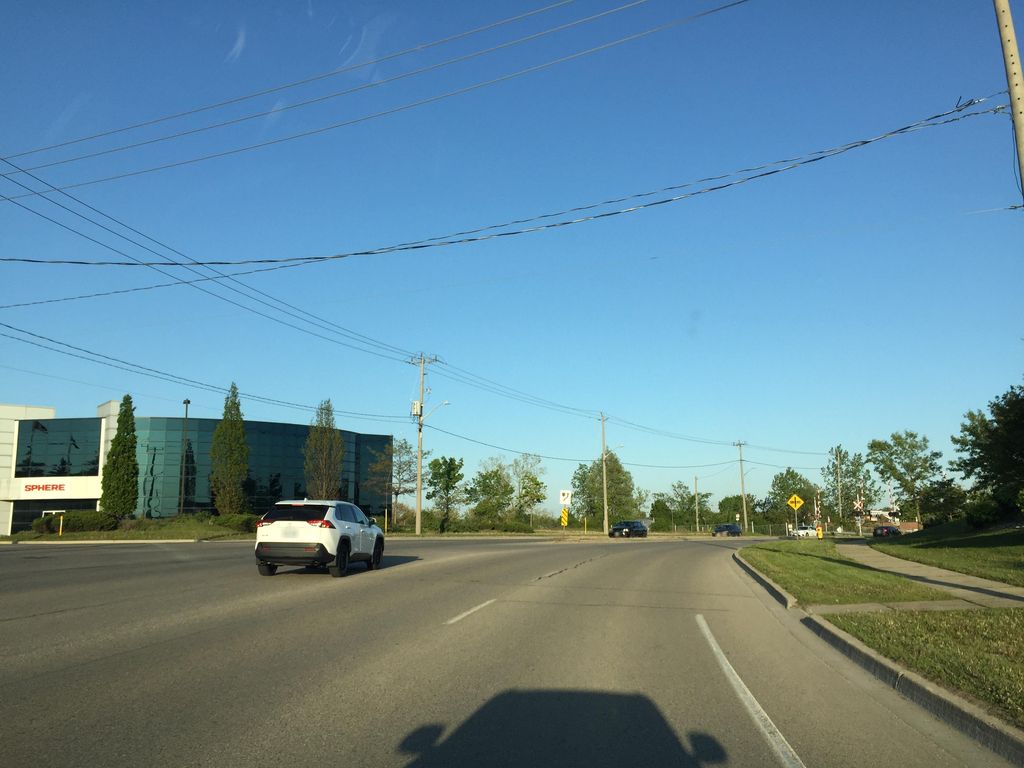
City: kitchener-waterloo